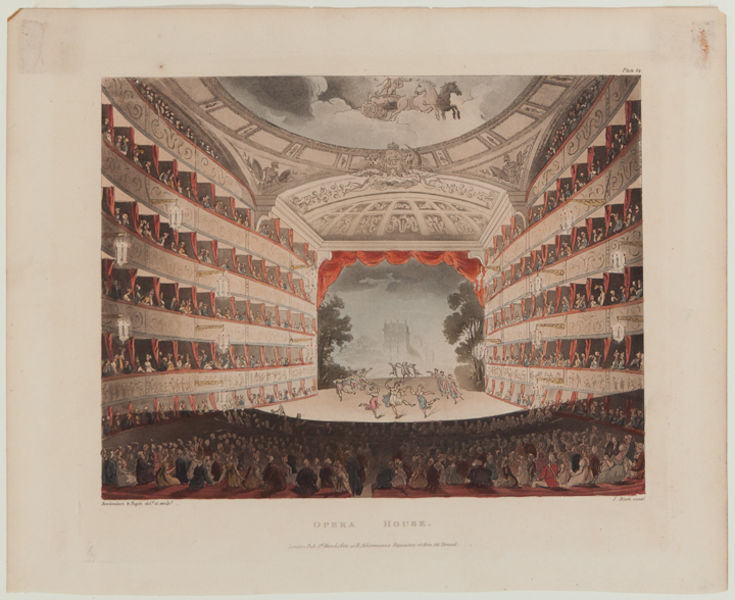
Titel: Opera House, from The Microcosm of London
Künstler: Thomas Rowlandson
Standort: Amherst (Massachusetts, USA)
Institution: Mead Art Museum, Amherst College
Schlagwörter: audience, balcony, crowd, curtain, curtains, men, people, red, white, women, black, grey, sitting, theatre, vorhang, print, horses, tree, house, drawing, castle, sketch, scene, dome, theater, ceiling, opera, engraving, horse, dance, dancer, dancing, spectators, pferde, loge, performance, stage, balconies, crows, ballett, giant, set, audiene, box seats, theather, logen, bühne, zuschauer